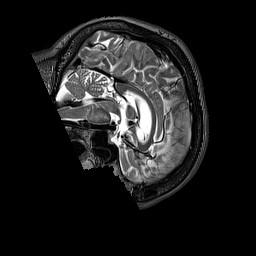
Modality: T2w
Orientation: sagittal
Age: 75
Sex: female
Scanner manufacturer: siemens
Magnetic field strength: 3 T
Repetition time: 3.2 s
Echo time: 0.567 s